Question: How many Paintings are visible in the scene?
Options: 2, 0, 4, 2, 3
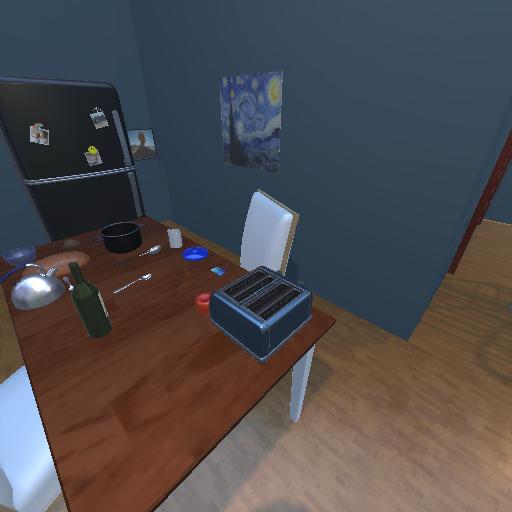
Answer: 2